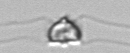
Label: Chaetoceros_didymus